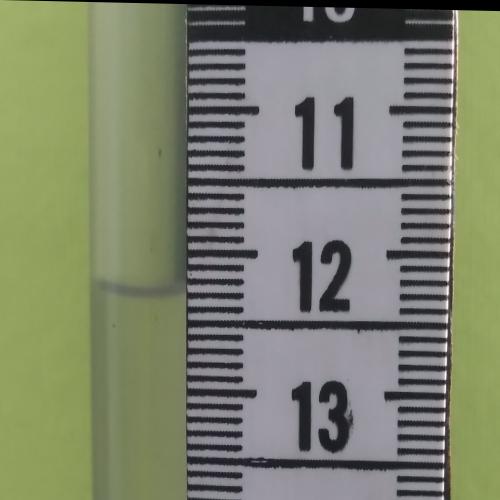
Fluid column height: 12.3 cm